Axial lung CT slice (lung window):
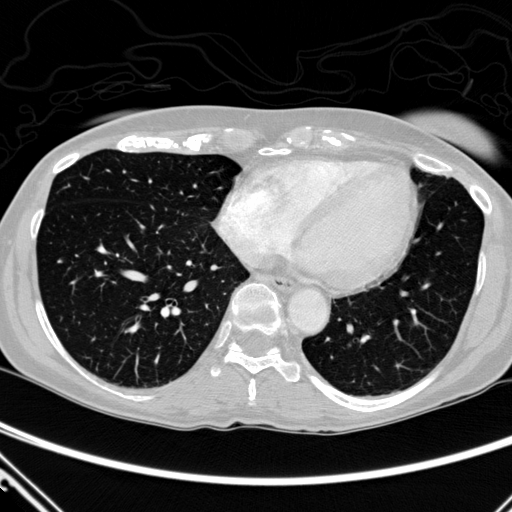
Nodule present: no